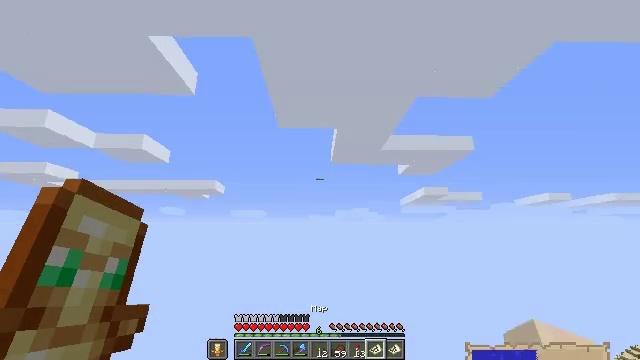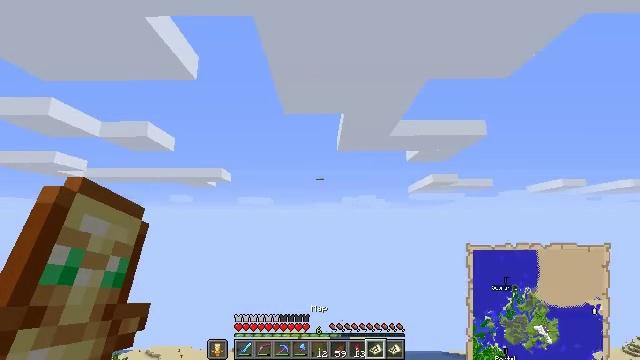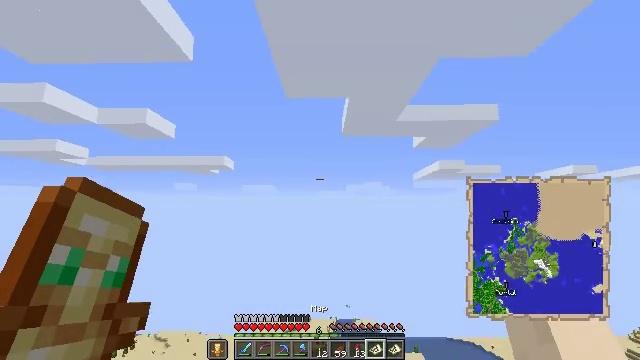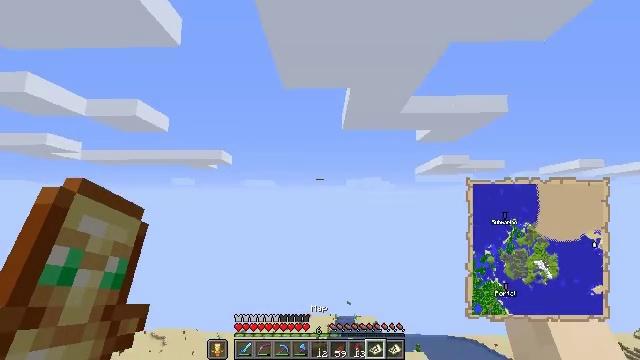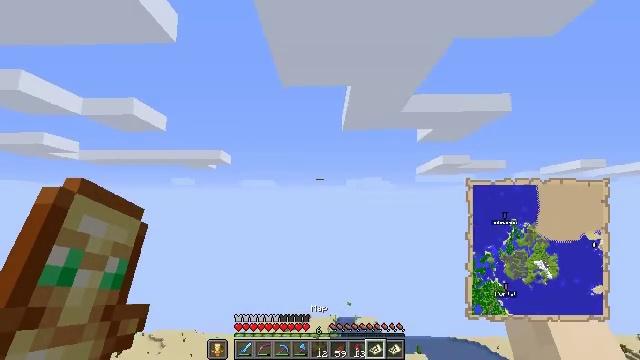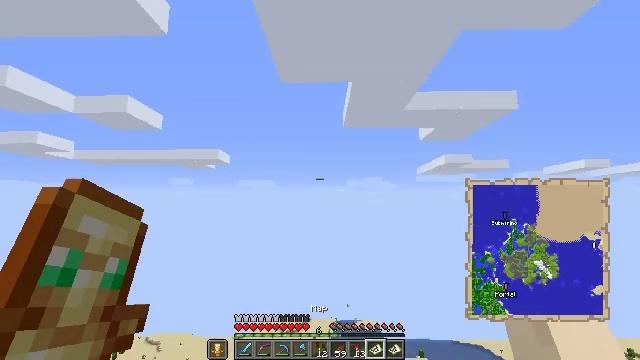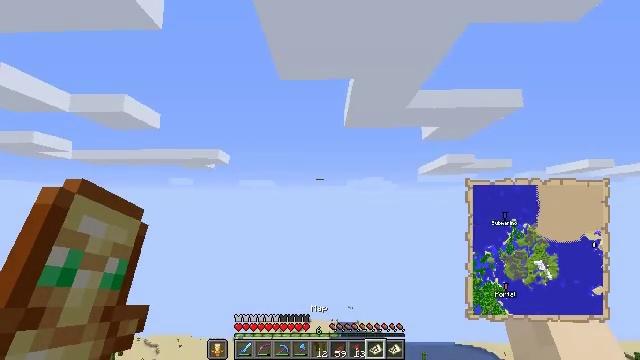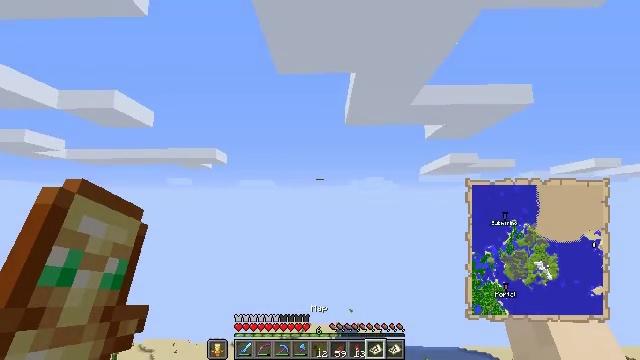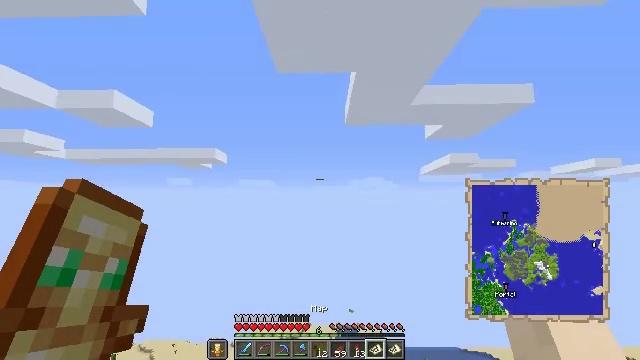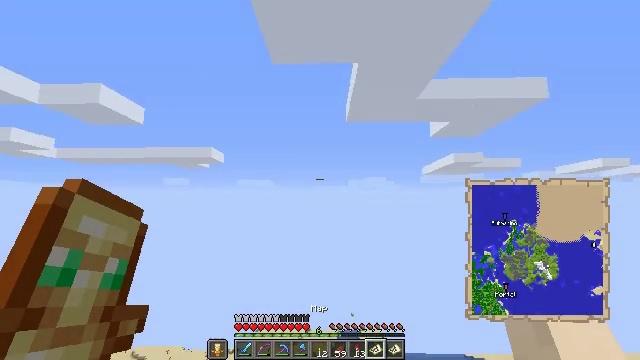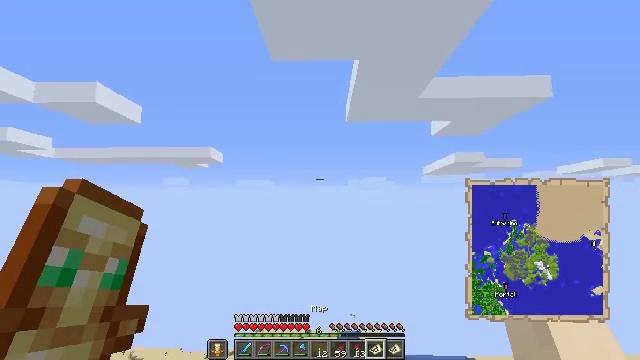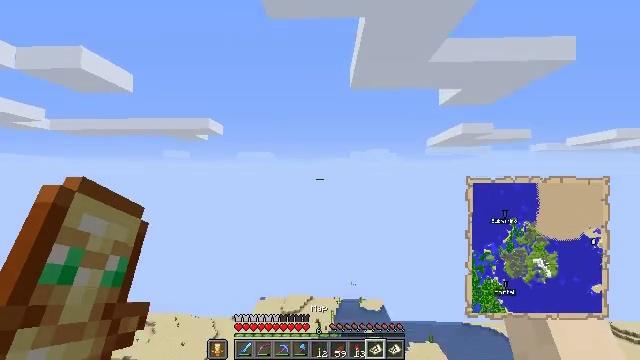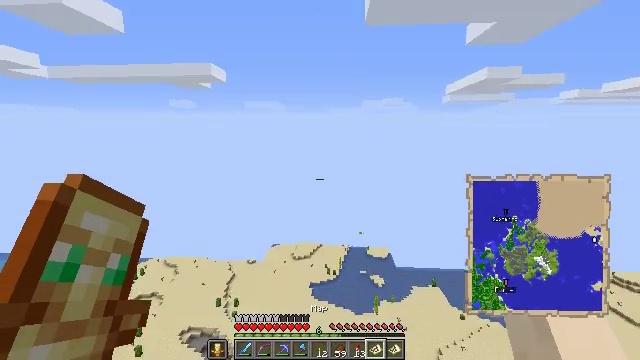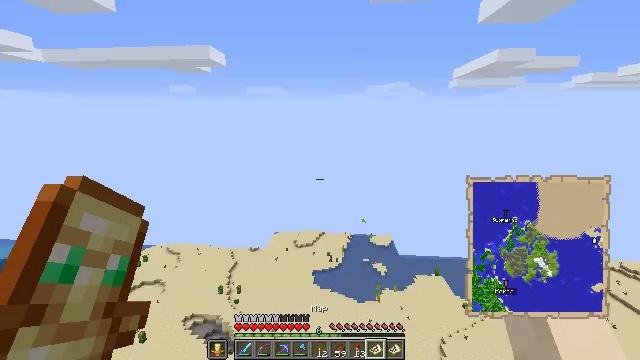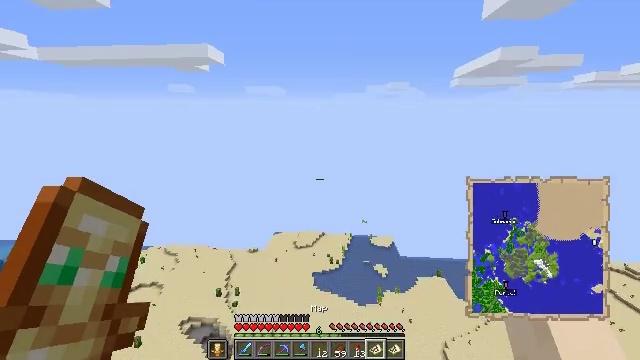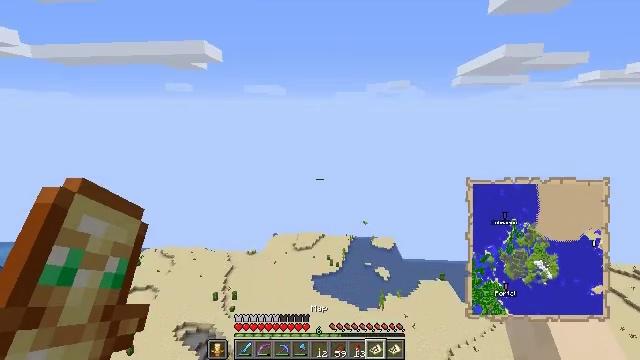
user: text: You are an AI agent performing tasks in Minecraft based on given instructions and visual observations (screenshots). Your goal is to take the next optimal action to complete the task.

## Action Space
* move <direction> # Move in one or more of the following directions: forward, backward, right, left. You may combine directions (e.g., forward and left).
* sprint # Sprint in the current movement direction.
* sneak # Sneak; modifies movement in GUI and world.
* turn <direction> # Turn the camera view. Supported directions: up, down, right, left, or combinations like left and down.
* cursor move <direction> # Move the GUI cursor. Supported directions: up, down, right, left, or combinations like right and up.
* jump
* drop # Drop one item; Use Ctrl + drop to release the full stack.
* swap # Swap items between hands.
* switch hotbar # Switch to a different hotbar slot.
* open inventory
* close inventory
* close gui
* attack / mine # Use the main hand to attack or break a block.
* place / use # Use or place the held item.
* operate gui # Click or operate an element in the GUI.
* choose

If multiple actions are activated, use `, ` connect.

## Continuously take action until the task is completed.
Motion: motion action
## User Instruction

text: Collect a hay block for crafting.
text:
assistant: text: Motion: turn left and down
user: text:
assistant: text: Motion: turn down
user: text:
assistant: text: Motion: turn down
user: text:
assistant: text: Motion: no_op
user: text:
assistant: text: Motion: no_op
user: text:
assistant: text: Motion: no_op
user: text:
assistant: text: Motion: no_op
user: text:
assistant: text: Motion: no_op
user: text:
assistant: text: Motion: no_op
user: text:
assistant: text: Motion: no_op
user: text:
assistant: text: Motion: turn down
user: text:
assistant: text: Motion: turn left and down
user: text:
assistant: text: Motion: turn down
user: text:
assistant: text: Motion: no_op
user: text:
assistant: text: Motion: no_op
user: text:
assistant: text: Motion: turn right and up
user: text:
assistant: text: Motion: turn right and up
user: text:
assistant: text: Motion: turn up
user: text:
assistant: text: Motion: no_op
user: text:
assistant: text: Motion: no_op
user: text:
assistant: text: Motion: turn up
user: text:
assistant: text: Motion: no_op
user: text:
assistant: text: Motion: no_op
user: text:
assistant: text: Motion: no_op
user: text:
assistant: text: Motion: turn up
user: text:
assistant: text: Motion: no_op
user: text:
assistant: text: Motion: no_op
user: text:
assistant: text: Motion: no_op
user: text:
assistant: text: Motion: no_op
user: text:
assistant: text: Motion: no_op